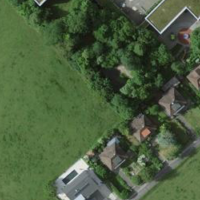
EUNIS habitat code: 52
Species observed at this site:
Prunus mahaleb
Acer campestre